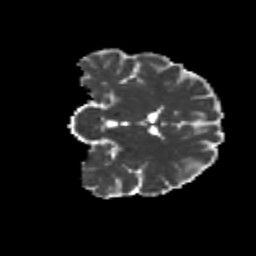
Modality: MD
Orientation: coronal
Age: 22
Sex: male
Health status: healthy
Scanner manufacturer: siemens
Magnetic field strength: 3 T
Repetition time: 8.6 s
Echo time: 0.095 s